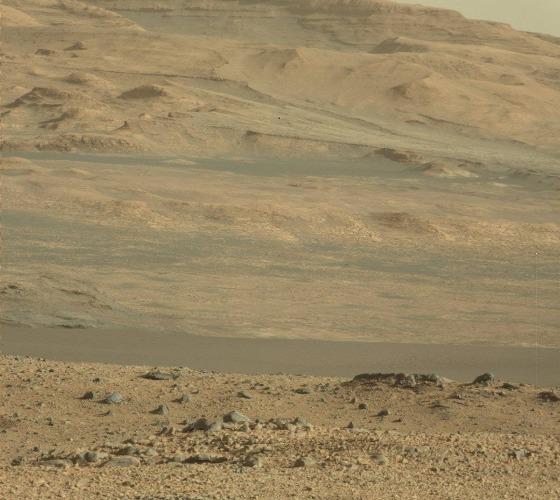
Terrain classes present: Bedrock, Gravel / Sand / Soil, Rock, Sky / Distant Mountains